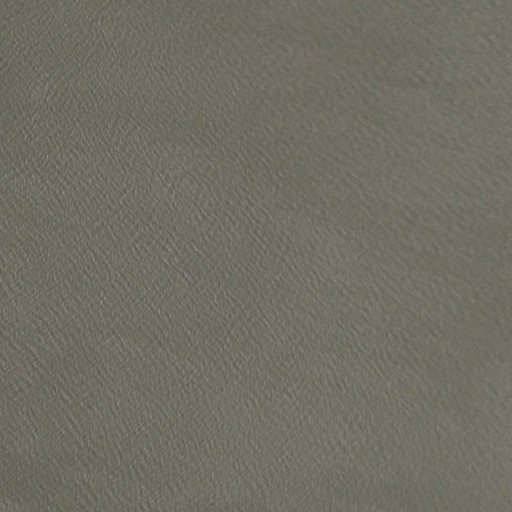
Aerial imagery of bar in South Carolina named Joiner Bank containing only open water